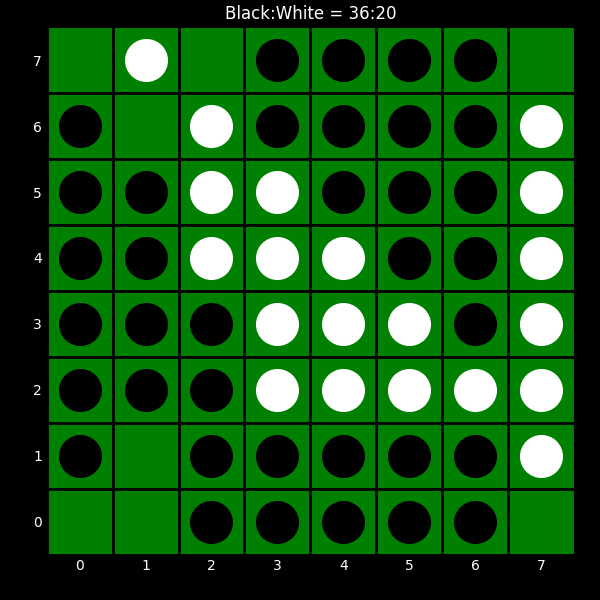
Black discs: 36
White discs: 20